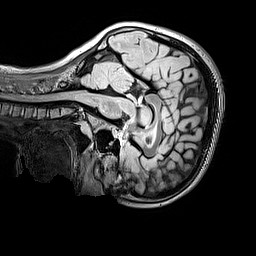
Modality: FLAIR
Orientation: sagittal
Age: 9
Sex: female
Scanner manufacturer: siemens
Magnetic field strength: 3 T
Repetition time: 5 s
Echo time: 0.388 s